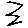
Label: zigzag